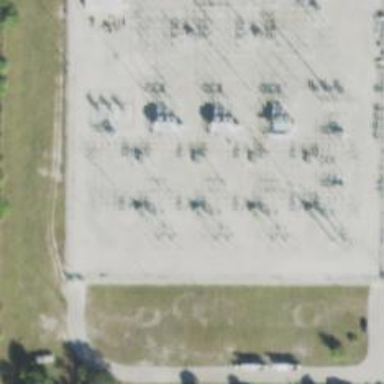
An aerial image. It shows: Switch used for power control.